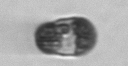
Label: Mesodinium